Question: I want to write a code in click event of Open button which should Open File Specified in 'Textbox'.
Is there any code wich can do this Task?

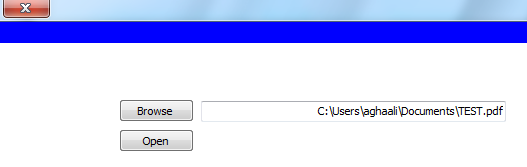
Answer: maybe 'System.Diagnostics.Process.Start(textBox1.Text)'